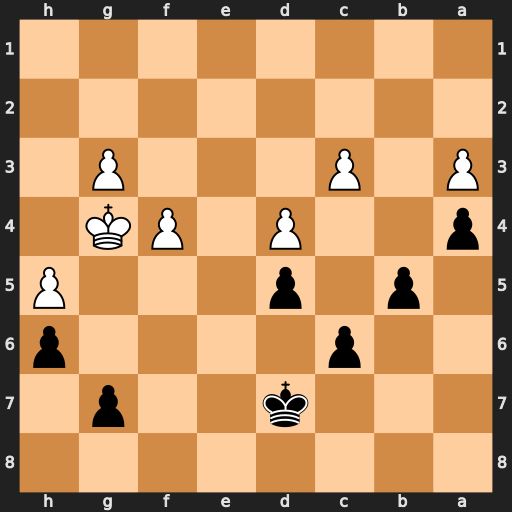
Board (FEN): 8/3k2p1/2p4p/1p1p3P/p2P1PK1/P1P3P1/8/8
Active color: b
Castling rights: -
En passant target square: -
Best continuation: c5 dxc5 d4 Kf3 dxc3 Ke2 b4